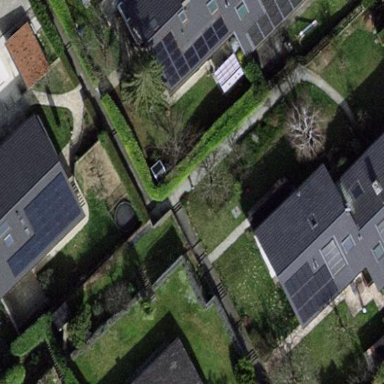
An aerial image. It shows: Garden enclosed by fence.